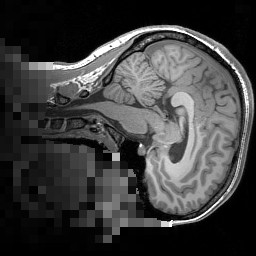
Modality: T1w
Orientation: sagittal
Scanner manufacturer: siemens
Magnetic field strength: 3 T
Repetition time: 1.5 s
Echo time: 0.00291 s